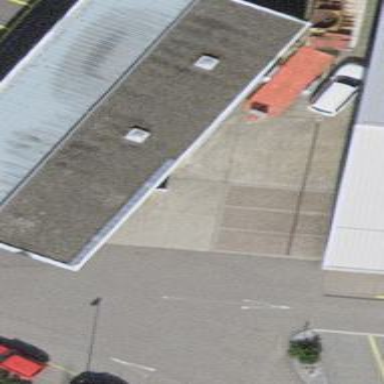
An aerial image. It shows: Flat-roofed building used as car wash facility.